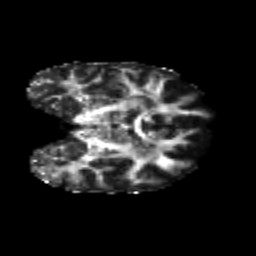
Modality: FA
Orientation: coronal
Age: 23
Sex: female
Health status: healthy
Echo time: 0.074 s